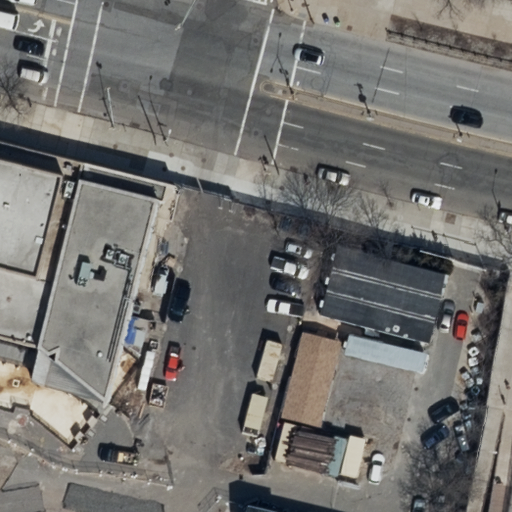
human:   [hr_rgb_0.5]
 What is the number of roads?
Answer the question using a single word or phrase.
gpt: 9

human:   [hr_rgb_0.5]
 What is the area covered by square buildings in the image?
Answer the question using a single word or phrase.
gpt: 0m2

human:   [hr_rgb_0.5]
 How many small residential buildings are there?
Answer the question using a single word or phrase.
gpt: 2

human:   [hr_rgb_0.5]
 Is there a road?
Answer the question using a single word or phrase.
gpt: yes

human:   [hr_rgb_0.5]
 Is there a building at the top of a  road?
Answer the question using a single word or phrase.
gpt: yes

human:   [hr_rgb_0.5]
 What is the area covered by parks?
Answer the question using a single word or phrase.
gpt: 938m2

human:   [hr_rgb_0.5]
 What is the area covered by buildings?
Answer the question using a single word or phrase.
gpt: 1432m2

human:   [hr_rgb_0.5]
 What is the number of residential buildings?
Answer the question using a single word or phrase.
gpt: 5

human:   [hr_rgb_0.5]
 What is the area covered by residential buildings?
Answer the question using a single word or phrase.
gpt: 1432m2

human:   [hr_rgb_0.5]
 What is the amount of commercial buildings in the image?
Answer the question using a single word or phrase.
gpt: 0

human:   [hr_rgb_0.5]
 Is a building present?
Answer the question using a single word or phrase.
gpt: yes

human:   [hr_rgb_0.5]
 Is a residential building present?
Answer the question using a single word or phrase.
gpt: yes

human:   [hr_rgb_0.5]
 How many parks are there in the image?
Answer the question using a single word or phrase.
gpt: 1

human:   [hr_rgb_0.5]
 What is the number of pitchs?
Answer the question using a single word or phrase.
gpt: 1

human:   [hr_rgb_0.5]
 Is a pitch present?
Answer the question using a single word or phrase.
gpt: yes

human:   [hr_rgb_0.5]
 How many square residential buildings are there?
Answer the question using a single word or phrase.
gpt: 0

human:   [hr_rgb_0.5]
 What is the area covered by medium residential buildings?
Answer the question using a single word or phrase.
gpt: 340m2

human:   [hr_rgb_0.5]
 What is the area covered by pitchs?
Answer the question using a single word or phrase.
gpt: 0m2

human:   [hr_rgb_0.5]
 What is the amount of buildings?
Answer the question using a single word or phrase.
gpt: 5

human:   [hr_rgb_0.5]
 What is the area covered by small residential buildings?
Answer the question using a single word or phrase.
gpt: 8m2

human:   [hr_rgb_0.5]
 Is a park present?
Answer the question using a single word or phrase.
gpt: yes

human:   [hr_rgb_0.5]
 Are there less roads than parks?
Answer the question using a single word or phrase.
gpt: no

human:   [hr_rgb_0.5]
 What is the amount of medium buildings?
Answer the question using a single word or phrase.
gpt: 2

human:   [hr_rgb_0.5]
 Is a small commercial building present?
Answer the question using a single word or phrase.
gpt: no

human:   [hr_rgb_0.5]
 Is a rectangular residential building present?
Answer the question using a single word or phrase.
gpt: yes

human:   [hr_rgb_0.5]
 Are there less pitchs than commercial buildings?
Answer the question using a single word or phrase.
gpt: no

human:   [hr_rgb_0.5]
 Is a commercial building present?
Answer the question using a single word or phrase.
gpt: no

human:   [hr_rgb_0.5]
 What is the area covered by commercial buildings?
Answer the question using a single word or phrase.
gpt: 0m2

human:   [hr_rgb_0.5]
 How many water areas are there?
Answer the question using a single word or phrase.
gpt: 0

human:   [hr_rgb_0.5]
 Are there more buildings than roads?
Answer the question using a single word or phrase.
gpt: no

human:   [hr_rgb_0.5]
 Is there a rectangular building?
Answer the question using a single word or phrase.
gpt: yes

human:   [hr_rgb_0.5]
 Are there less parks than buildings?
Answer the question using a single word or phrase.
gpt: yes

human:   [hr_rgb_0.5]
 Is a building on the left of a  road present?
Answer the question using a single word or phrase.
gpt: yes

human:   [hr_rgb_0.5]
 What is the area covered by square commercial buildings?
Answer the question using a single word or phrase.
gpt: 0m2

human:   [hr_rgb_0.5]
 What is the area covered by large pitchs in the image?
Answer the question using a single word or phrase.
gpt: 0m2

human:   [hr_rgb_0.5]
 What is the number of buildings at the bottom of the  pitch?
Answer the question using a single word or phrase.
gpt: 1

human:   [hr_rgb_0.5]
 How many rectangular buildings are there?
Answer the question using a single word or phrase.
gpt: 4

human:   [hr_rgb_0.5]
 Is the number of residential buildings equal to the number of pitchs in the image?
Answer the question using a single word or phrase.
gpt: no

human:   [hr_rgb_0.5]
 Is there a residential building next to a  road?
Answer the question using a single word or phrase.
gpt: yes

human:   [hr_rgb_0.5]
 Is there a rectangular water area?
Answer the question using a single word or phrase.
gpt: no

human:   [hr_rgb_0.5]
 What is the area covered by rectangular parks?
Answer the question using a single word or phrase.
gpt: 938m2

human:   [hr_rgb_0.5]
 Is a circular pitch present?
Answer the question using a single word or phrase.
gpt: no

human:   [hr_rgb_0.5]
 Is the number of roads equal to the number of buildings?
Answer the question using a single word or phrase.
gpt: no

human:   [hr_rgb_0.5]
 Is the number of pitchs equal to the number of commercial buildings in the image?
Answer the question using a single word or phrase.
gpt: no

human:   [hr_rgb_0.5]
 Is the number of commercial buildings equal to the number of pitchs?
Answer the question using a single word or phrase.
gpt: no

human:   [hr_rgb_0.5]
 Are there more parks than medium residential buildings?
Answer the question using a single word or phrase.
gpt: no

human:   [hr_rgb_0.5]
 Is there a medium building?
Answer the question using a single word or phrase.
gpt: yes

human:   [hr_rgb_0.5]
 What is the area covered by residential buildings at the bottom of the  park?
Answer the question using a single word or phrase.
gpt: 1432m2

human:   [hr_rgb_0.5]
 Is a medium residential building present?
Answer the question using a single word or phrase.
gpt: yes

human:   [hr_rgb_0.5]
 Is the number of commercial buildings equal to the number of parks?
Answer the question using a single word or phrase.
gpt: no

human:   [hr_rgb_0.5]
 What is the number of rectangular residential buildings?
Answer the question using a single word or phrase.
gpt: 4

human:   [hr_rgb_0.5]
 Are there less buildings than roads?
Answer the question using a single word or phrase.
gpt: yes

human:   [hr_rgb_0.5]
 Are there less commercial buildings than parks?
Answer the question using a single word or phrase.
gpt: yes

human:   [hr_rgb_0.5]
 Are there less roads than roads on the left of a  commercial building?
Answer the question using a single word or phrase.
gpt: no

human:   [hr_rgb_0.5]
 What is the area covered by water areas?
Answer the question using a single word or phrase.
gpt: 0m2

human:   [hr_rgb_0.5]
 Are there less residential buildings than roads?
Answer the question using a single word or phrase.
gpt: yes

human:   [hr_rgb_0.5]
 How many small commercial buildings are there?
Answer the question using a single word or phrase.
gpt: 0

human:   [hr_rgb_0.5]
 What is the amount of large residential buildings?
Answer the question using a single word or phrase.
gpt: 1

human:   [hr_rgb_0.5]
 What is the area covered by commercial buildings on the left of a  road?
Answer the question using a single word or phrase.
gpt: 0m2

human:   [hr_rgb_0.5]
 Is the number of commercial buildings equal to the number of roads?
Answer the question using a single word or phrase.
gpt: no

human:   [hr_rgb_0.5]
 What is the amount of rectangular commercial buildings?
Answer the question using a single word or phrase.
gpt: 0

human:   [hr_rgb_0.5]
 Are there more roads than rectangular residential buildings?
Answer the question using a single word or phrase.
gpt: yes

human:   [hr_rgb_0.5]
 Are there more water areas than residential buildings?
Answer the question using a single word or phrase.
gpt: no

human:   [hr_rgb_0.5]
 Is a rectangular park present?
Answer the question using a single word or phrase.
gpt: yes